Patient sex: F
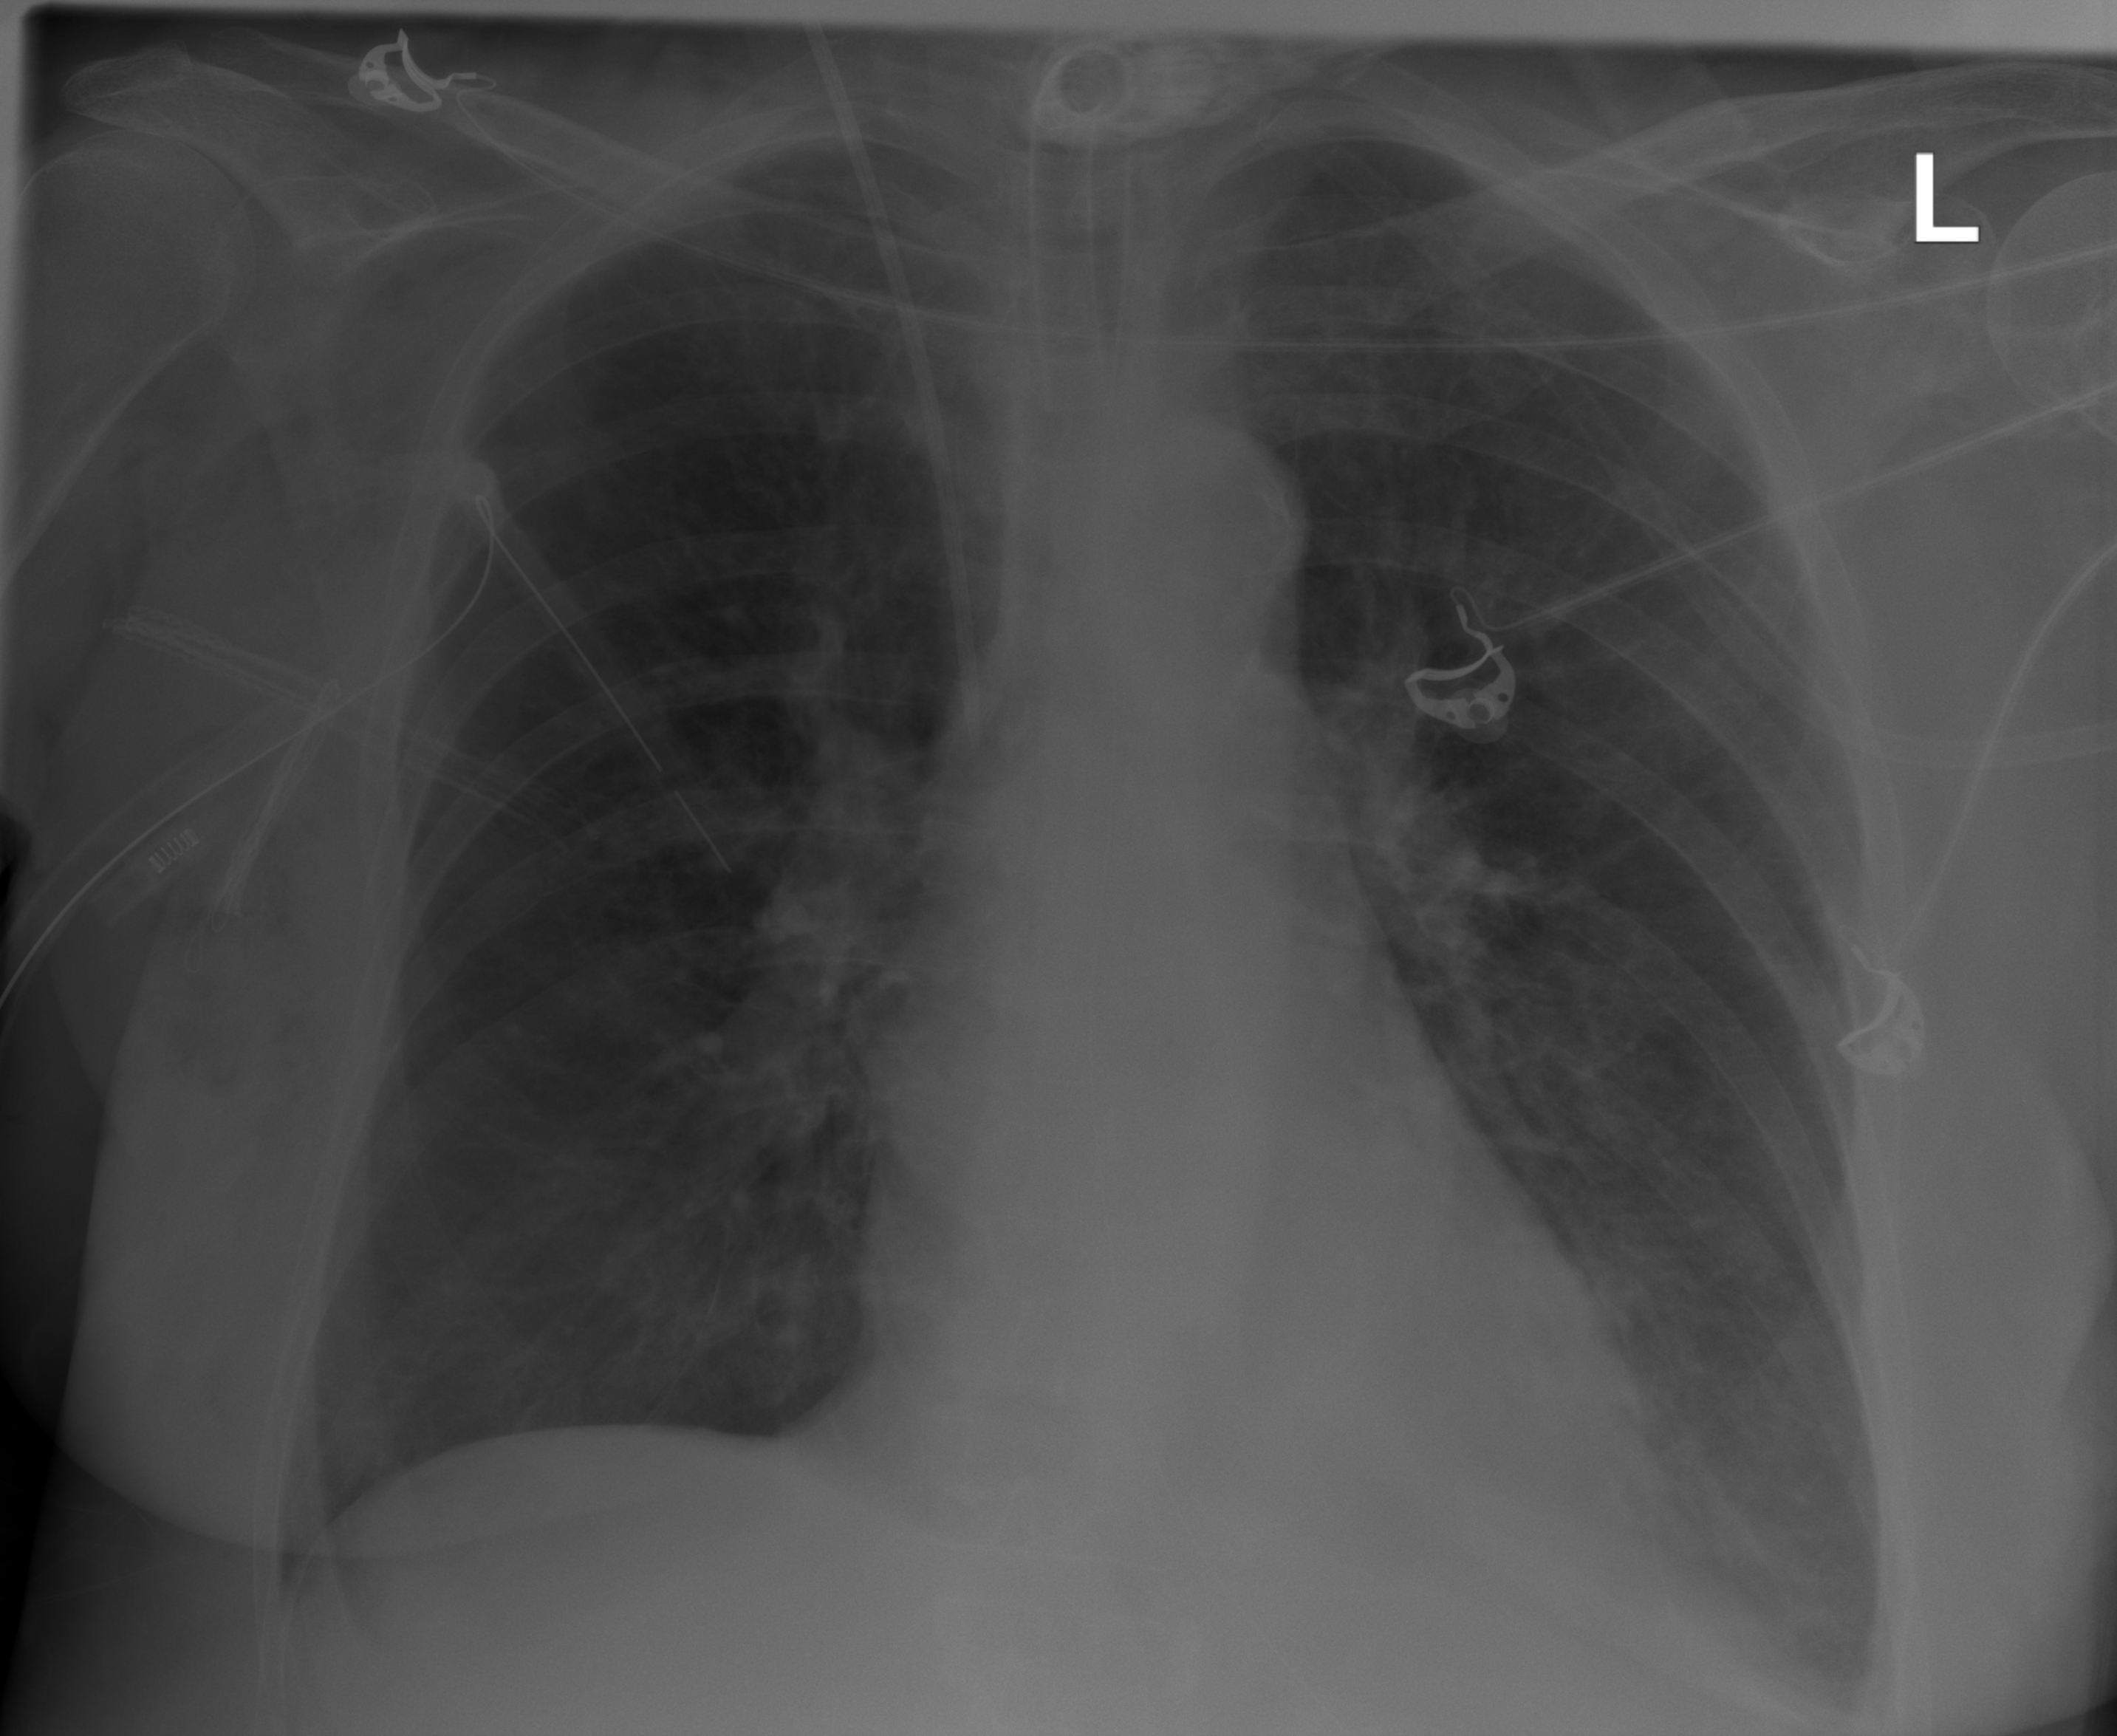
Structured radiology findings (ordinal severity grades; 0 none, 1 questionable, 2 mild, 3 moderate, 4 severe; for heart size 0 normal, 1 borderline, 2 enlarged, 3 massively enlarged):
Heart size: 0
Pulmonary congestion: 0
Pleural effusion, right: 0
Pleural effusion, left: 2
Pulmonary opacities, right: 0
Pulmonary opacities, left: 0
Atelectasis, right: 0
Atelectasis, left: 2